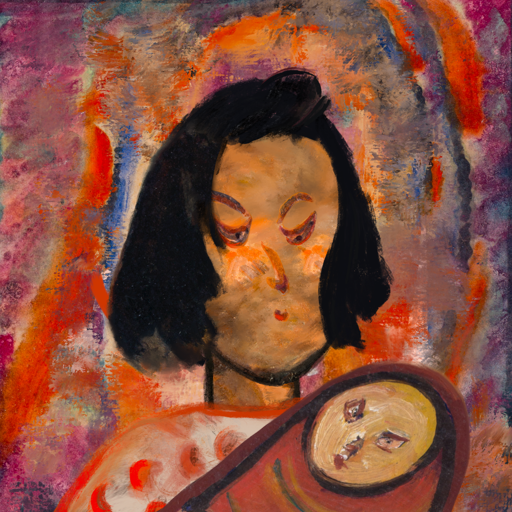
Background: Experience, Head And Neck Side: Gypsy_Queen, Face Side: Hypocrite, Bust: Rupkatha, Hair Side: Mosgoul, Head Accessory: Blank, Second Necklace: Blank, Necklace: Blank, Baby: After_Raid_Baby